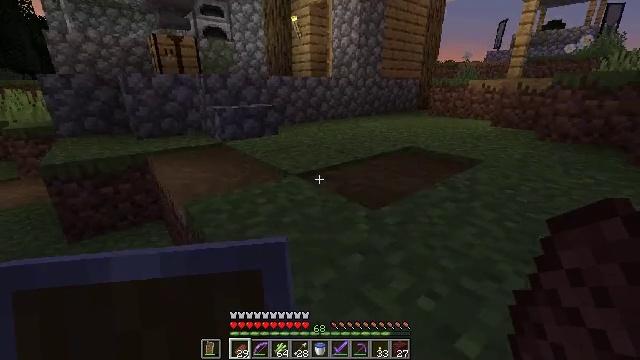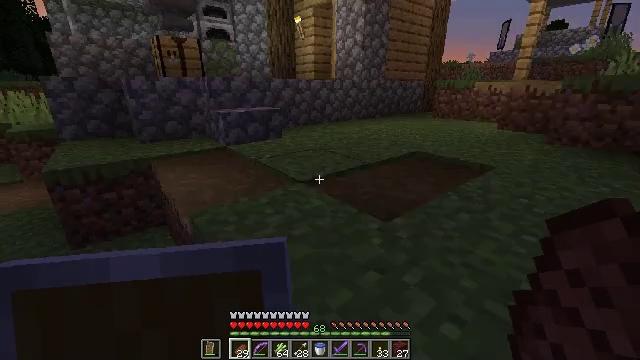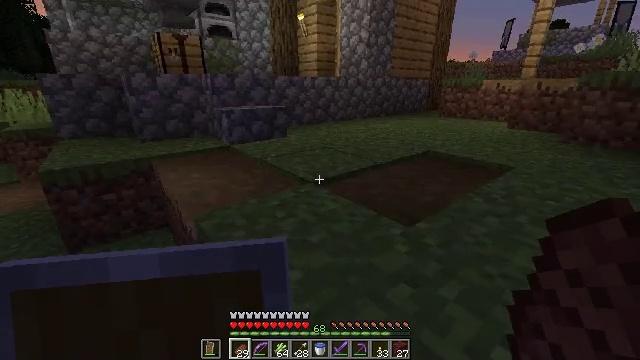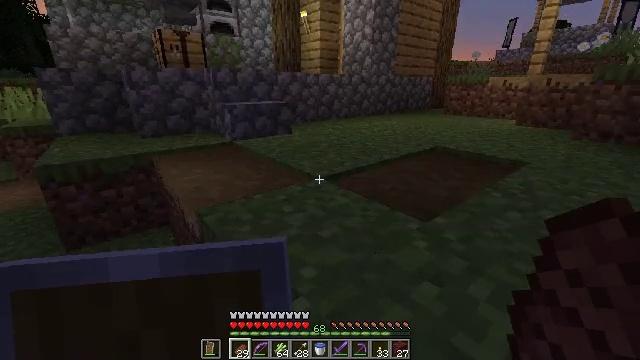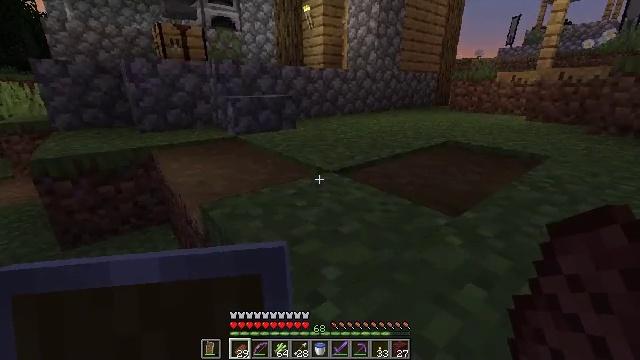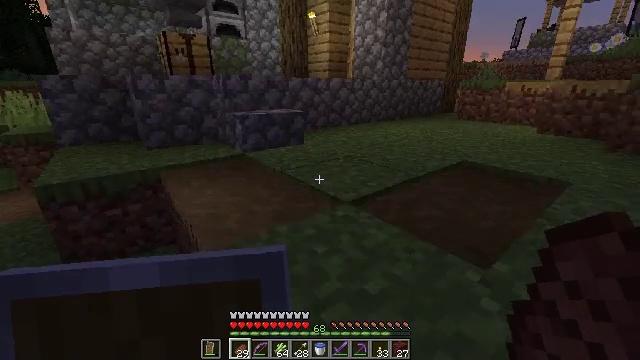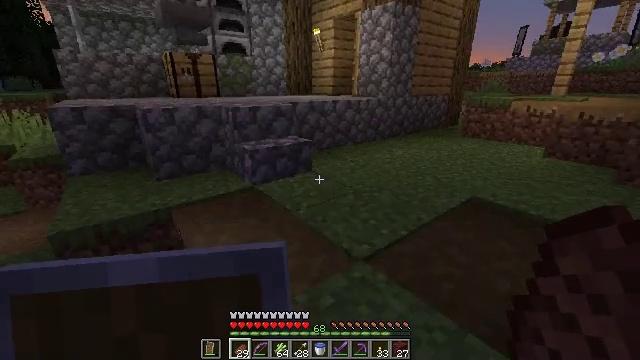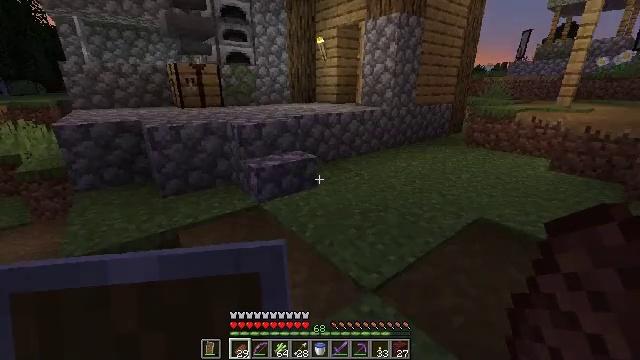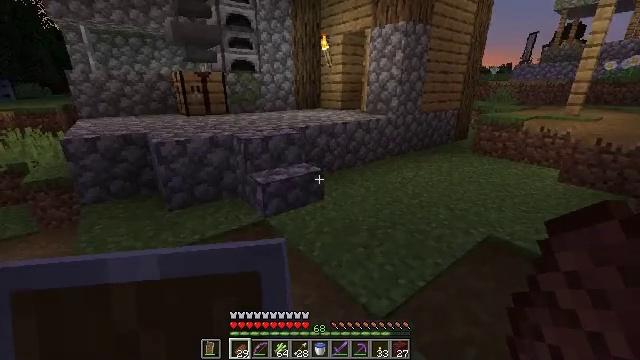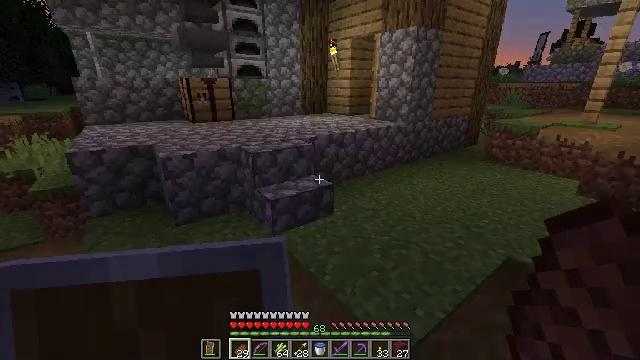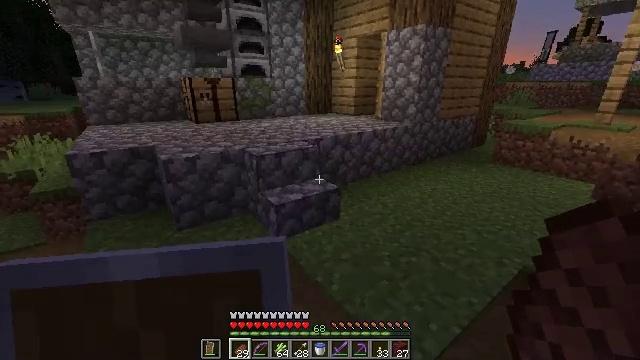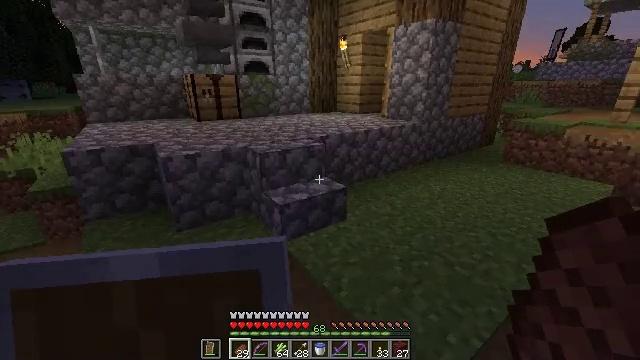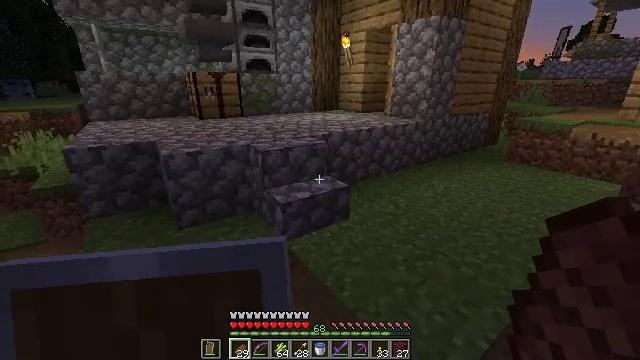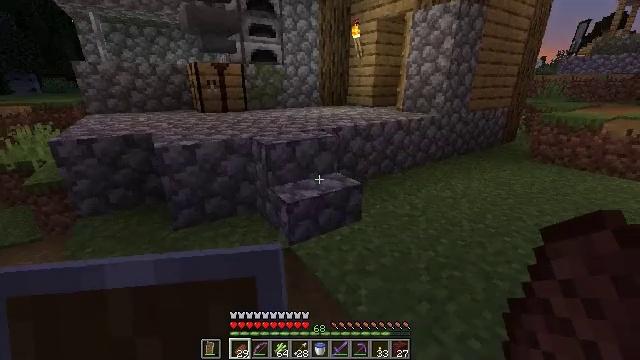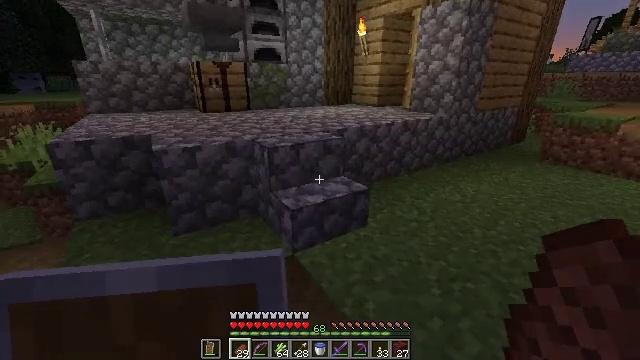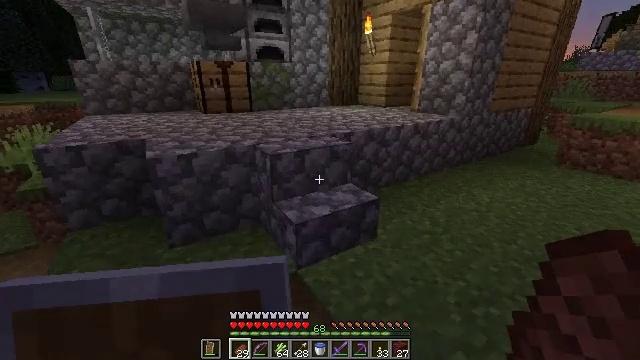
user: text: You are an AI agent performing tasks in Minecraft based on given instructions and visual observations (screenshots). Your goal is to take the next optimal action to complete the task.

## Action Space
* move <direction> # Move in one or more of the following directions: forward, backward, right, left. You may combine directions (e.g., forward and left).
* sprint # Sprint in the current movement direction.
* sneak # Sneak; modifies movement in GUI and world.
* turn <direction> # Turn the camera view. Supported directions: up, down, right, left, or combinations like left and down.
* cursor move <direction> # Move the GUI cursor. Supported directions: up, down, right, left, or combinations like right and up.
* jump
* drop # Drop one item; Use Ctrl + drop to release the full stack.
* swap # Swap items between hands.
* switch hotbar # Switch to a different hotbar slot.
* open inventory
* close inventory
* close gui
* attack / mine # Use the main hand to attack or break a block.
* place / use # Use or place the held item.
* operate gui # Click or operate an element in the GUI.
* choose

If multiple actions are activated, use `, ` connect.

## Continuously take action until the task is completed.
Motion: motion action
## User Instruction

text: Break the pumpkin to collect it.
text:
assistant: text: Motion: move forward
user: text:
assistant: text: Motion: move forward
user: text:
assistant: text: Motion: move forward
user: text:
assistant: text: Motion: move forward, jump
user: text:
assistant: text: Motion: move forward, jump
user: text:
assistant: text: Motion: move forward, jump
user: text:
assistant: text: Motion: move forward
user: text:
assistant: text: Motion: move forward
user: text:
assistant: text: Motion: move forward
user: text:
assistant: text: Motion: move forward
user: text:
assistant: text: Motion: move forward
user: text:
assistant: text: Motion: move forward
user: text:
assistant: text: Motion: move forward, turn left
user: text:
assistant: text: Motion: move forward
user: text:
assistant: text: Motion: move forward
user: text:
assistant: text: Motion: move forward
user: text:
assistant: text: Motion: move forward
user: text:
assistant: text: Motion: move forward
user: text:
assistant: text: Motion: move forward
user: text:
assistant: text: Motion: move forward
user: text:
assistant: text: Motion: move forward
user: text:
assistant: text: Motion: move forward
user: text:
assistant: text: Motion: move forward
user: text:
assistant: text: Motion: move forward
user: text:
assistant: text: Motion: move forward
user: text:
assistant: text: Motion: move forward
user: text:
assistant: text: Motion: move forward, turn right
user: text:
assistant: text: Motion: move forward and move left, turn right
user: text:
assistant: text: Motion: move forward and move left, turn right
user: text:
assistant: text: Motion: move forward and move left, turn right